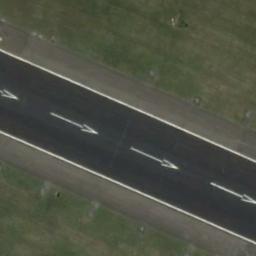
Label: runway